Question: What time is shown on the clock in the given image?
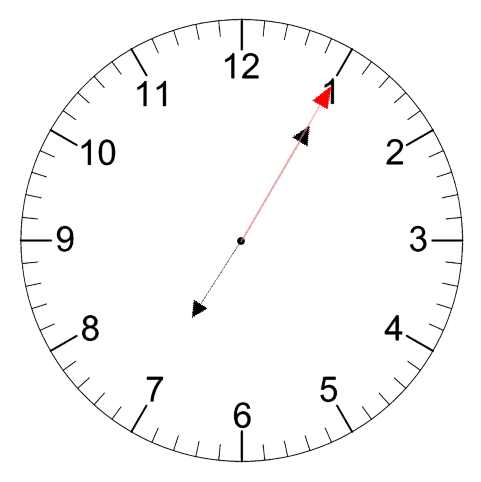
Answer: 07:05:05